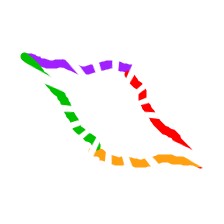
Shape: parallelogram